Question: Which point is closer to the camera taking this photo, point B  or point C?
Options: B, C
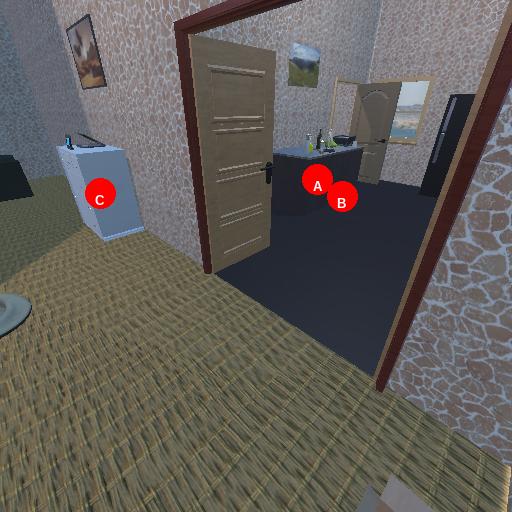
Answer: B